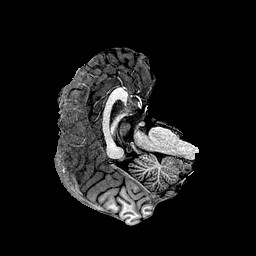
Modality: T1w
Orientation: axial
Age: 25
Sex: male
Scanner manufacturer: ge
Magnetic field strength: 3 T
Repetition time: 7.66 s
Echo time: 0.003476 s